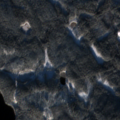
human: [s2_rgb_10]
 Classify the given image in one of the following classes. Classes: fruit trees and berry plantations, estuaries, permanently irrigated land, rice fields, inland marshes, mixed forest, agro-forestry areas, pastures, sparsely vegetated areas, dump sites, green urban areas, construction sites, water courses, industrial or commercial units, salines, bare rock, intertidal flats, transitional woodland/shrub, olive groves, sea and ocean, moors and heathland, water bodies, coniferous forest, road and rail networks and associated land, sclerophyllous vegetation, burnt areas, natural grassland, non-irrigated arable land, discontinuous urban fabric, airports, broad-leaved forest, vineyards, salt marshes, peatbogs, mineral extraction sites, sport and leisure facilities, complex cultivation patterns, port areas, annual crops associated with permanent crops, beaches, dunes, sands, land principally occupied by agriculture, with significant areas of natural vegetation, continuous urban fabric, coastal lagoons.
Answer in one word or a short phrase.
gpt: coniferous forest, water bodies